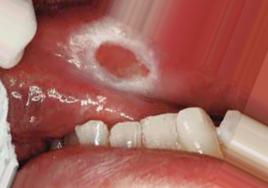
Condition: Mouth Ulcer